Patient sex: M
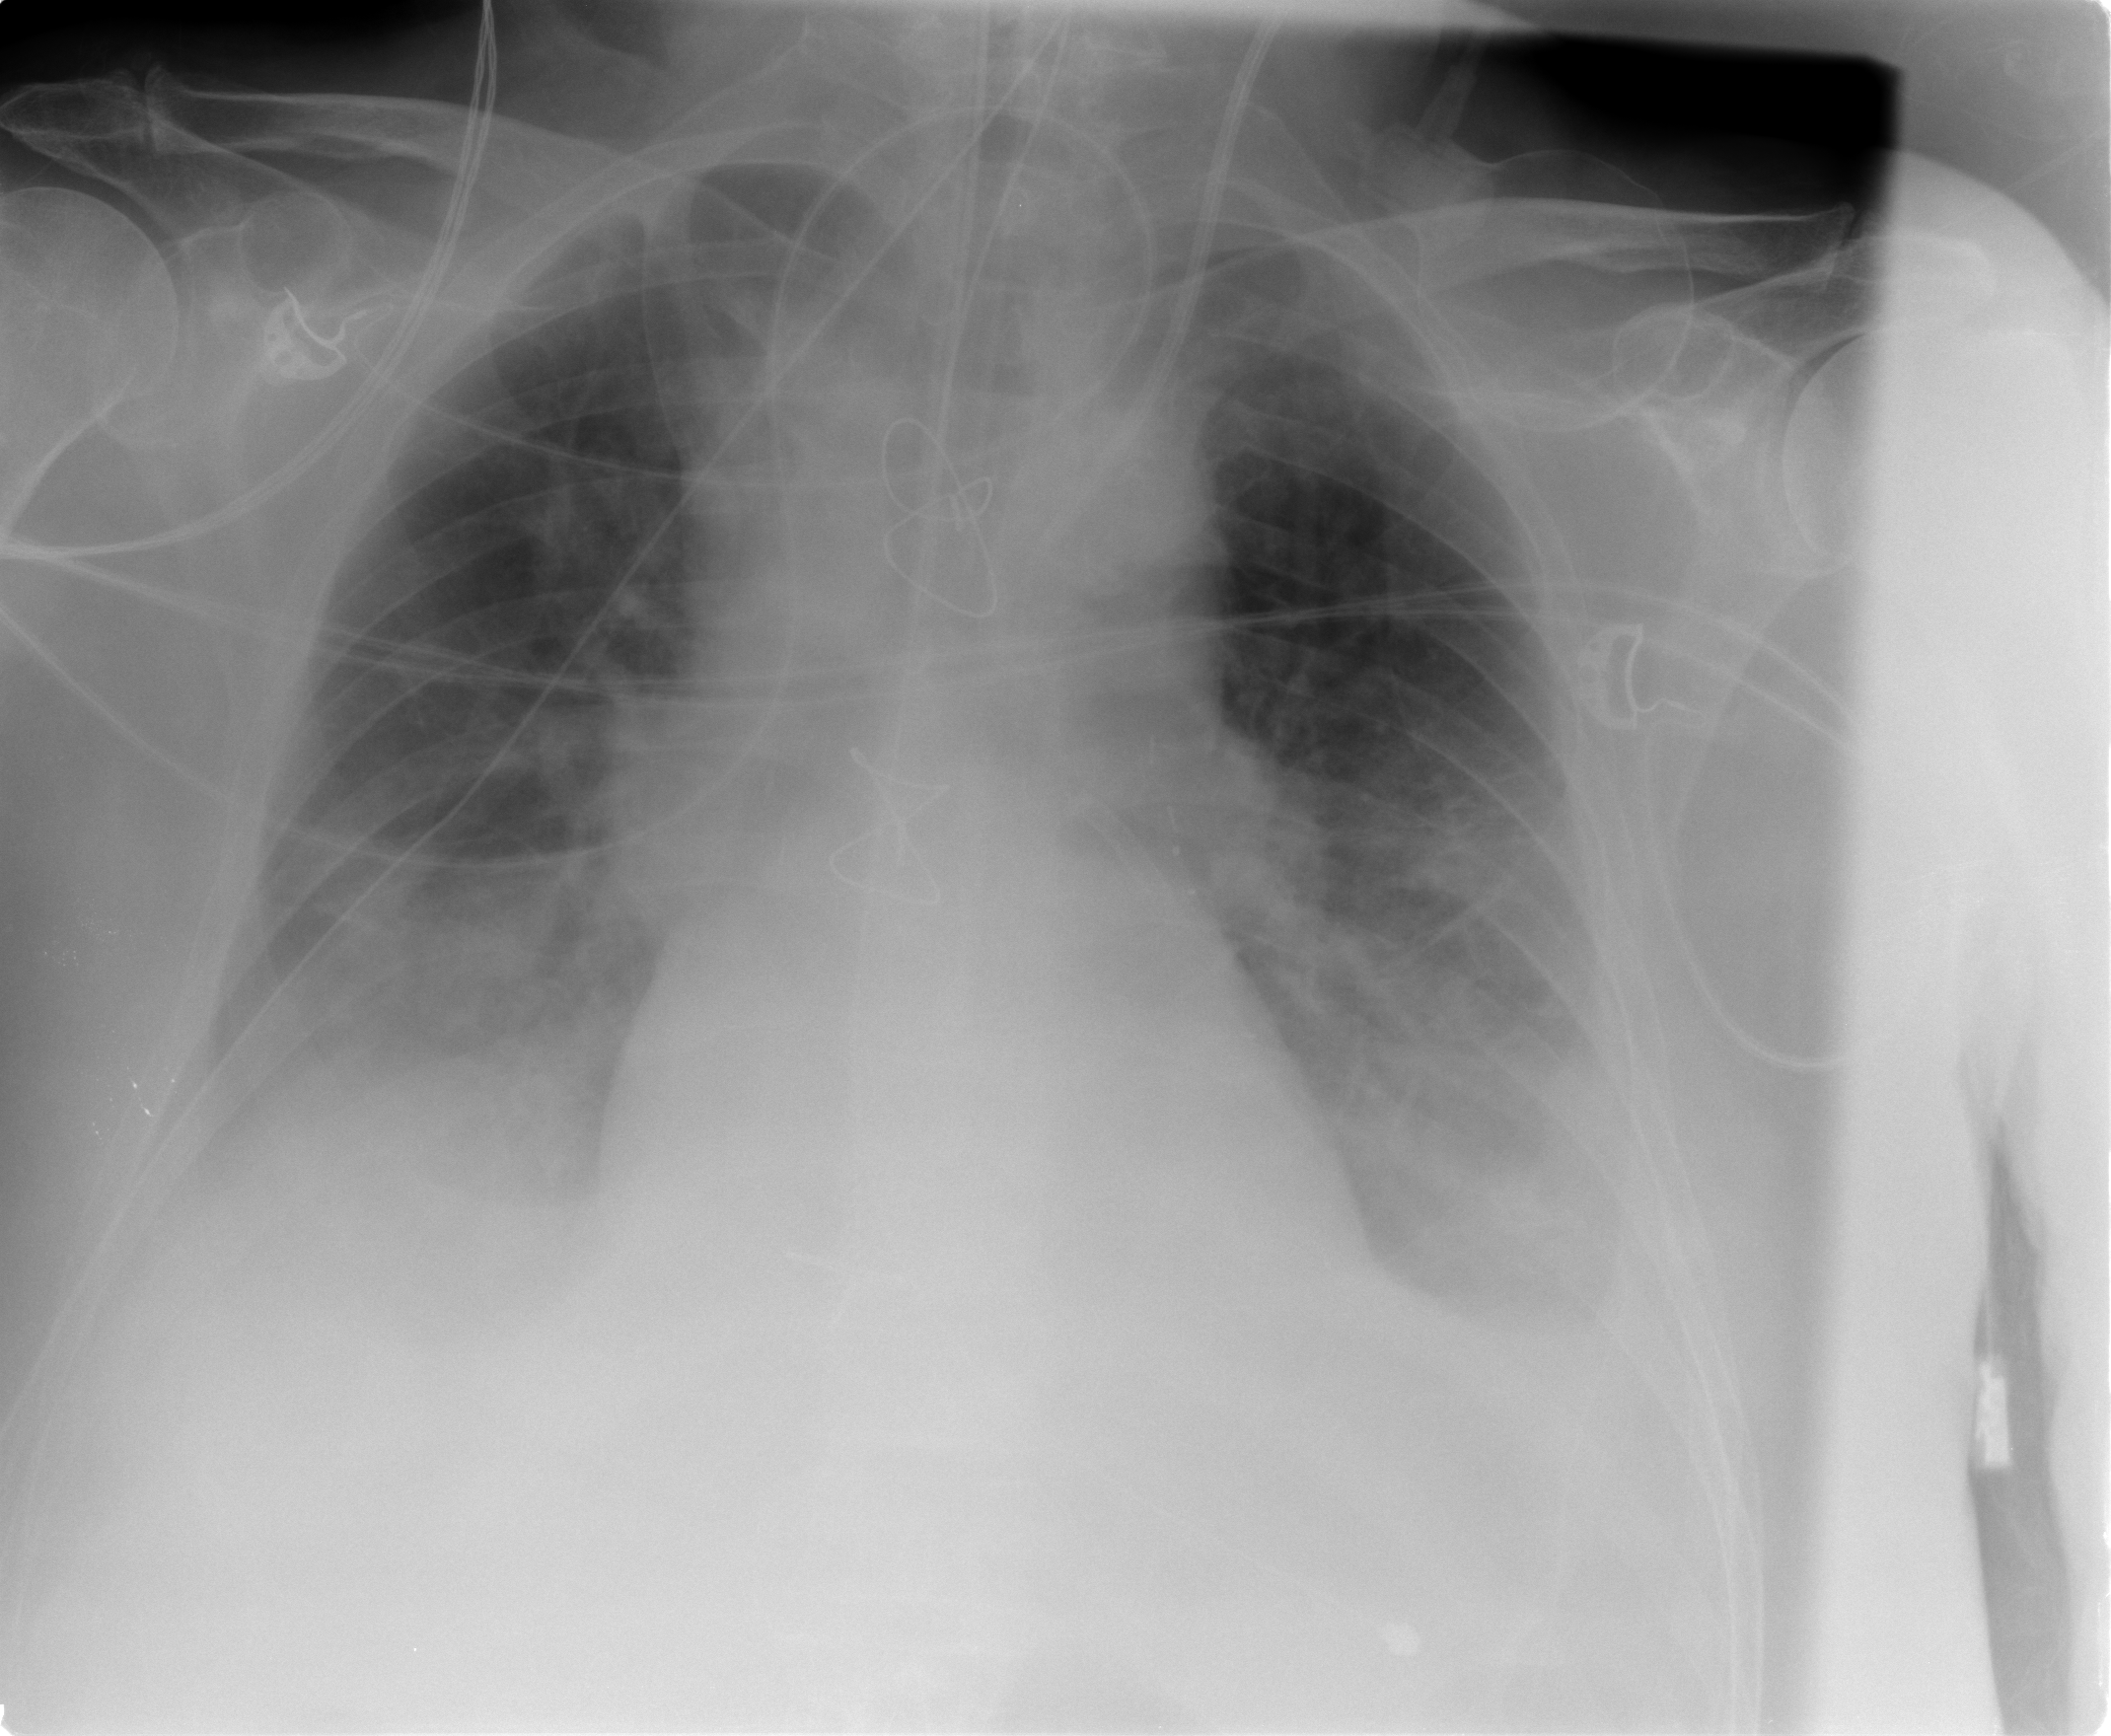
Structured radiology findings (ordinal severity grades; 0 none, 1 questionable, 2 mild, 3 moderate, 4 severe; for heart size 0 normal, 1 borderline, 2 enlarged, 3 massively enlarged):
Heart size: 0
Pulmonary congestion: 2
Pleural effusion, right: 2
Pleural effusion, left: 2
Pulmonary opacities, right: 2
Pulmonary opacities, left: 2
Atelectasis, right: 2
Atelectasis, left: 2